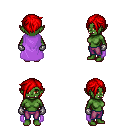
a pixel art fantasy rpg character, female body template, orc, green skin, lavender cape, magenta pants, red pixie cut hairstyle, metal gloves, four views (front, back, left, right), 2x2 character sprite sheet, small pixel art, hard edges, no anti-aliasing